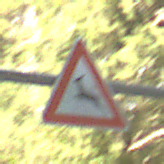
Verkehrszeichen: WildwechselRechts
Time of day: MorningAfternoon
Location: Outdoor (Nature)
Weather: Clear
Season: NotSpecified
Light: Natural